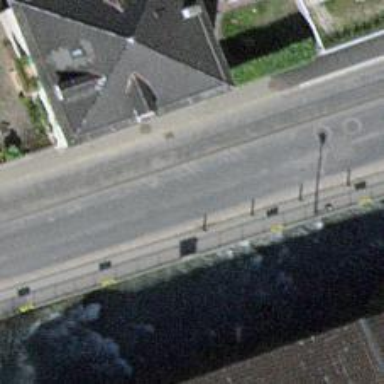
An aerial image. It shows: Building with pyramidal-shaped roof.